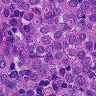
Metastatic tissue present: yes